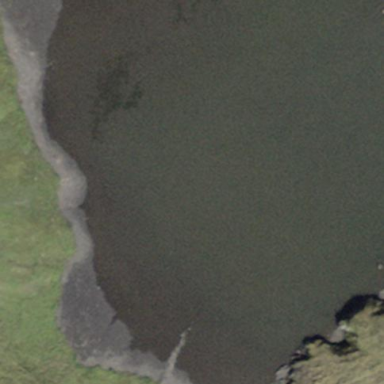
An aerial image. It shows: Lake with natural water.